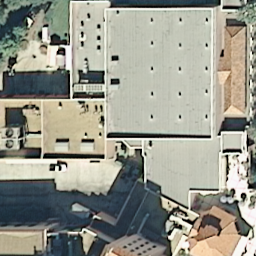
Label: buildings